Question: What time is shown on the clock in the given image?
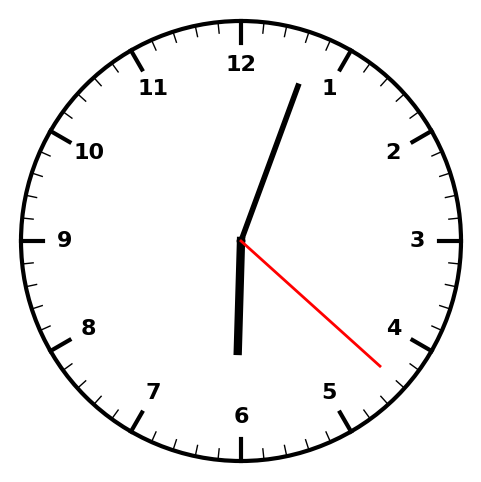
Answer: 06:03:22